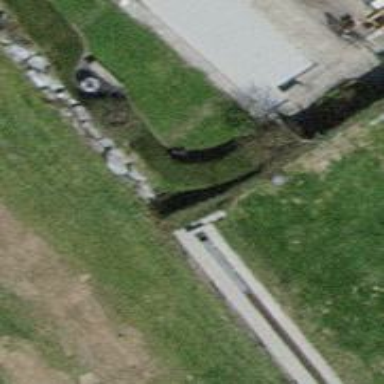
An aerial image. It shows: Hedge barrier.